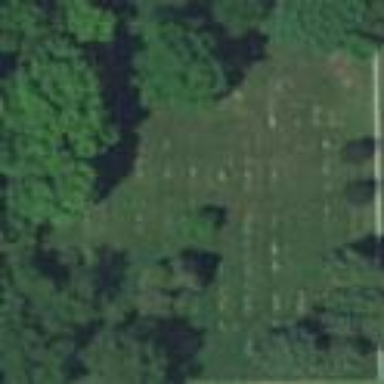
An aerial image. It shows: Cemetery.